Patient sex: F
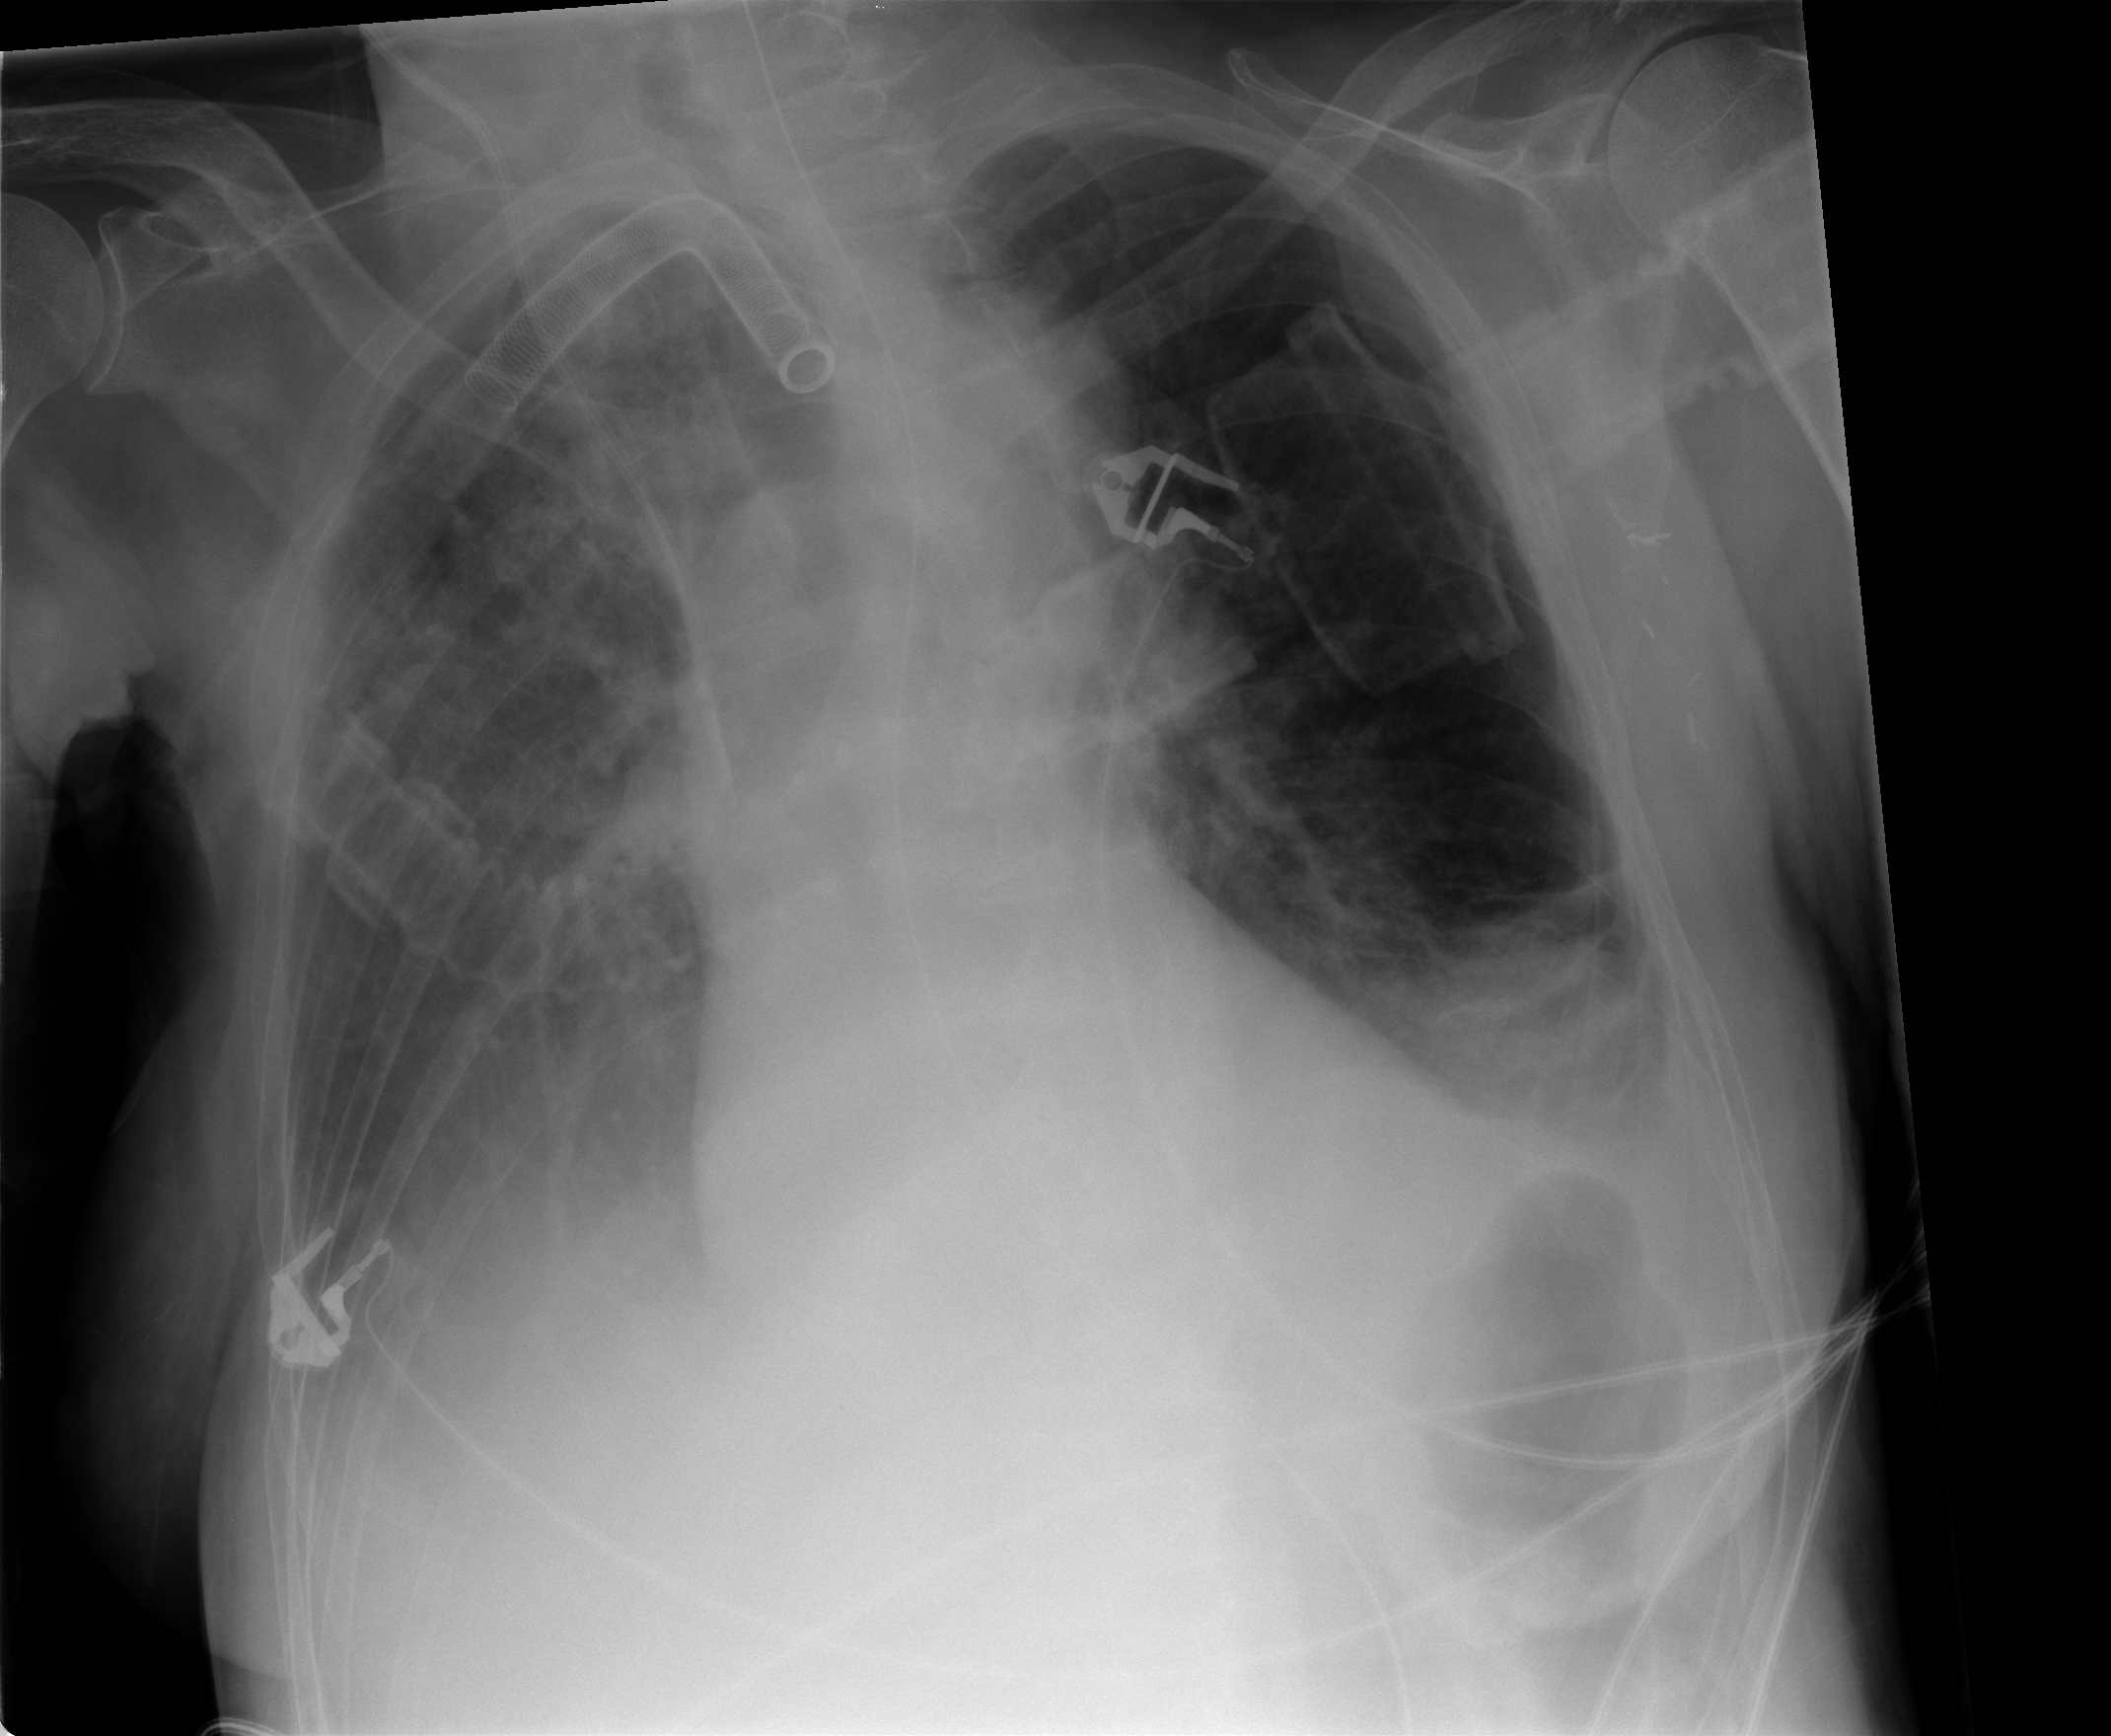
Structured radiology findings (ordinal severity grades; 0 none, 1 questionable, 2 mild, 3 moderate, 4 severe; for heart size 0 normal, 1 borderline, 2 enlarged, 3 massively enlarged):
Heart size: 1
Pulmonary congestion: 0
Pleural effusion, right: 2
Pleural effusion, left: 1
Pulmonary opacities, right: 2
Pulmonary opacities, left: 0
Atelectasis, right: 1
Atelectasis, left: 3